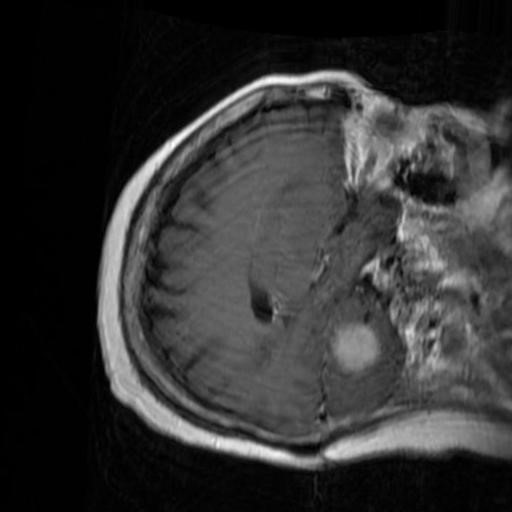
Label: brain_menin